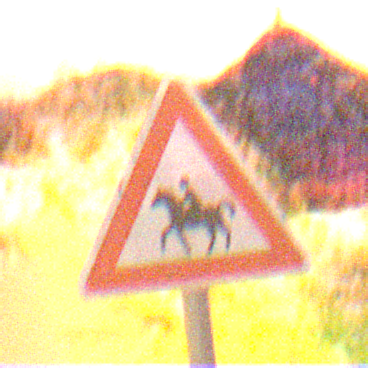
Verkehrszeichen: ReiterRechts
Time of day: Night
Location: Outdoor (Nature)
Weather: Clear
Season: NotSpecified
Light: Natural